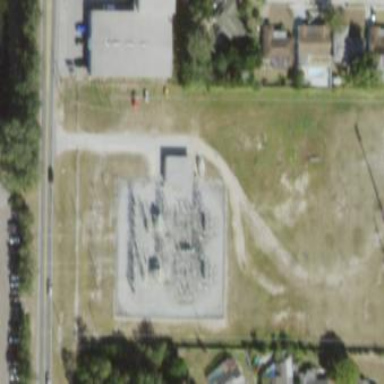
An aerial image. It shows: Outdoor distribution substation.